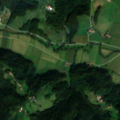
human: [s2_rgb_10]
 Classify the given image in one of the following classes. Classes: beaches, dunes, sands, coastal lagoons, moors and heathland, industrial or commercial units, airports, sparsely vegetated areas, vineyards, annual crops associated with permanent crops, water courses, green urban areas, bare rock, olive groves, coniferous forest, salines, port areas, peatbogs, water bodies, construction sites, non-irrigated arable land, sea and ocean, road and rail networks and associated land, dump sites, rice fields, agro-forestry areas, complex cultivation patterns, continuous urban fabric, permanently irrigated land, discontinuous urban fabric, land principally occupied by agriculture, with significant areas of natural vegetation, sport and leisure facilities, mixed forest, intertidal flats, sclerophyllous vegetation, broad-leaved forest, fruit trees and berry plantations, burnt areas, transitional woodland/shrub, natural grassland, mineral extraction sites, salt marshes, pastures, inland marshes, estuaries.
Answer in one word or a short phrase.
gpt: pastures, complex cultivation patterns, broad-leaved forest